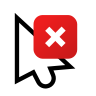
Cursor type: not_allowed
OS/theme: linux-xcursor-pro
Variant: white